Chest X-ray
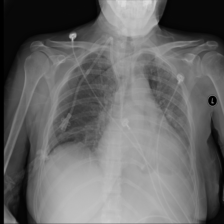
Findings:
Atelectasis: positive
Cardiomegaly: negative
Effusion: negative
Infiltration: negative
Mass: negative
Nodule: negative
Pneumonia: negative
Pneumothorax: negative
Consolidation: negative
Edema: negative
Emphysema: negative
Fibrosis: negative
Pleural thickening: negative
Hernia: negative